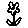
Label: flower